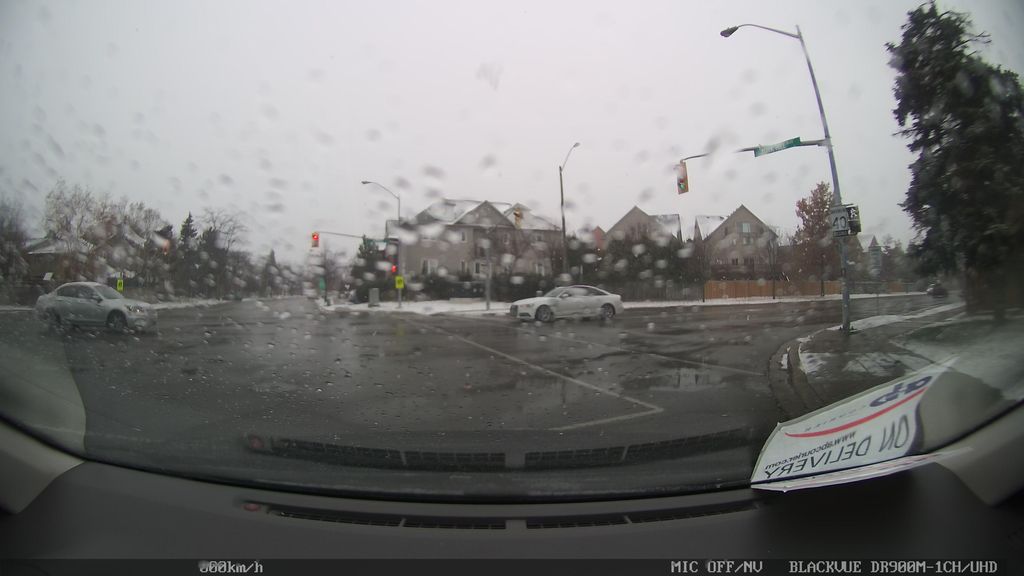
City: toronto